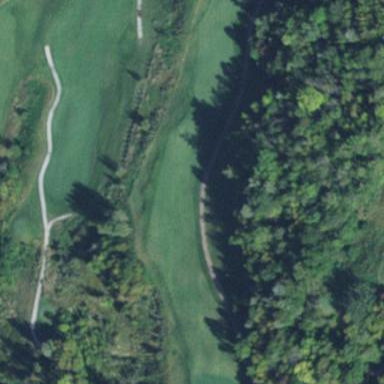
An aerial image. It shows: Golf fairway surrounded by grass.